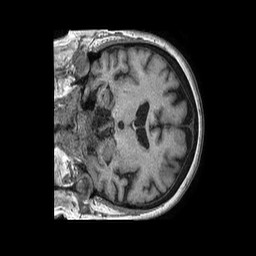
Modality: T1w
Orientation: coronal
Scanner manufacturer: philips
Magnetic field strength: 1.5 T
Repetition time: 0.007717 s
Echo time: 0.003517 s